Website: lowes
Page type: order-tracking
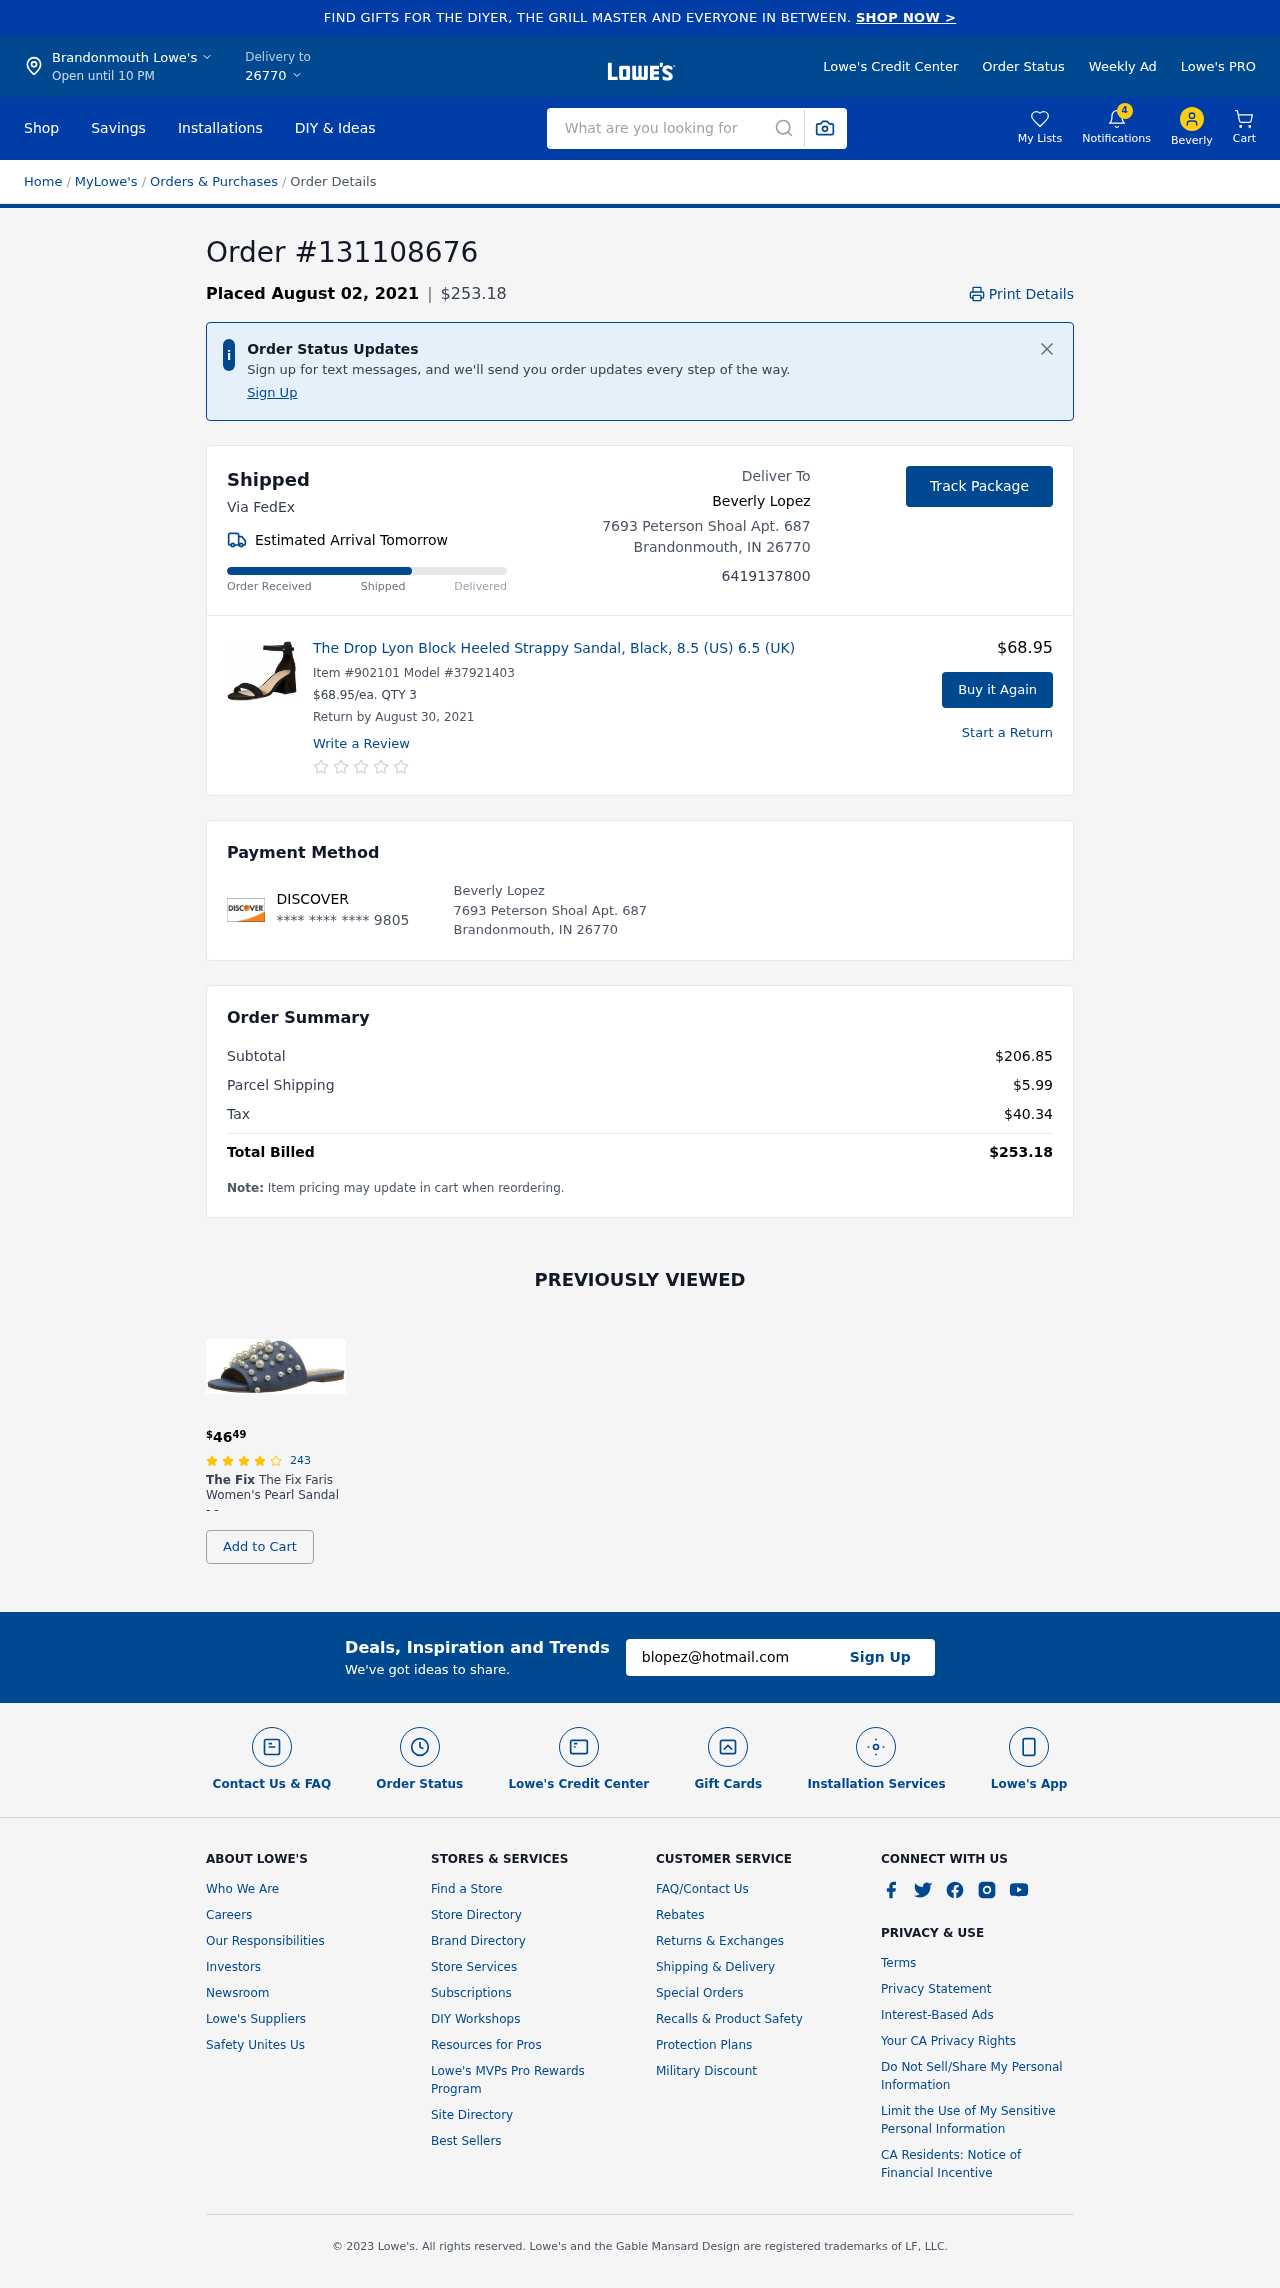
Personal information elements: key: PII_CARD_LAST4
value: **** **** **** 9805
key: PII_CARD_TYPE
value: DISCOVER
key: PII_CITY
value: Brandonmouth Lowe's
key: PII_CITY_STATE_ZIP
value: Brandonmouth, IN 26770
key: PII_EMAIL
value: blopez@hotmail.com
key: PII_FIRSTNAME
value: Beverly
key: PII_FULLNAME
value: Beverly Lopez
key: PII_PHONE
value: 6419137800
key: PII_POSTCODE
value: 26770
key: PII_STREET
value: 7693 Peterson Shoal Apt. 687
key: PII_FULLNAME2
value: Beverly Lopez
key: PII_STREET2
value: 7693 Peterson Shoal Apt. 687
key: PII_CITY_STATE_ZIP2
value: Brandonmouth, IN 26770
Product elements: key: PRODUCT1_NAME
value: The Drop Lyon Block Heeled Strappy Sandal, Black, 8.5 (US) 6.5 (UK)
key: PRODUCT1_PRICE
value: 68.95
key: PRODUCT1_QUANTITY
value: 3
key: PRODUCT2_BRAND
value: The Fix
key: PRODUCT2_NAME
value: The Fix Faris Women's Pearl Sandal -  -
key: PRODUCT2_NUM_RATINGS
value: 243
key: PRODUCT2_PRICE
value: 46.49
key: PRODUCT2_RATING
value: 4.3
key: PRODUCT1_ITEM
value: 902101
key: PRODUCT1_MODEL
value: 37921403
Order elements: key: ORDER_ID
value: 131108676
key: ORDER_DATE
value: Placed August 02, 2021
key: ORDER_TOTAL
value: $253.18
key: ORDER_DELIVERY_DATE
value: Estimated Arrival Tomorrow
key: ORDER_RETURN_BY_DATE
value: Return by August 30, 2021
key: ORDER_SUBTOTAL
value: $206.85
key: ORDER_SHIPPING_COST
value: $5.99
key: ORDER_TAX
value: $40.34
Search elements: key: HEADER_SEARCH
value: What are you looking for
Other elements: key: NOTIFICATION_COUNT
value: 4